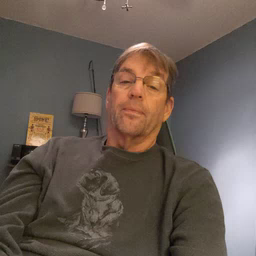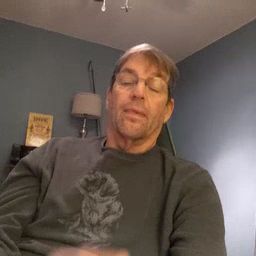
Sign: hear